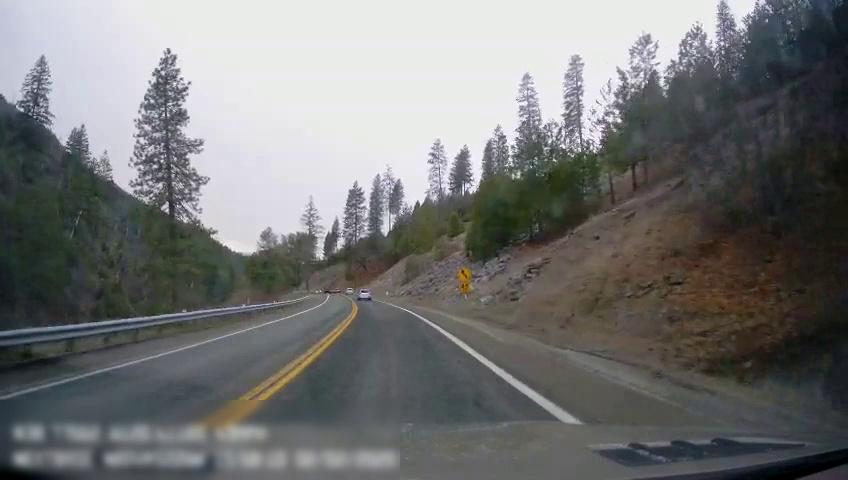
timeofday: Day
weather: Cloudy
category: Drivable Space
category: Vehicles | Car
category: Lanes | Current Lane
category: Lanes | Current Lane
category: Lanes | Opposite Lane
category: Traffic | Signs
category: Traffic | Signs